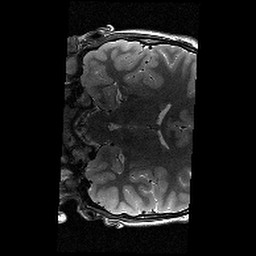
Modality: T2w
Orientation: coronal
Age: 13
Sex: male
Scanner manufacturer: siemens
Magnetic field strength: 3 T
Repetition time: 9.23 s
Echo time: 0.067 s